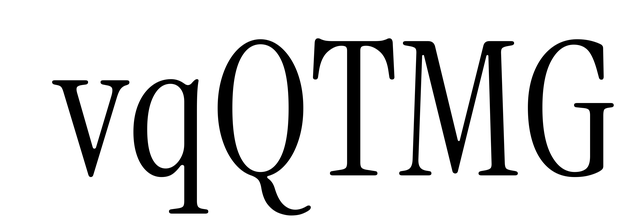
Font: InstrumentSerif-Regular